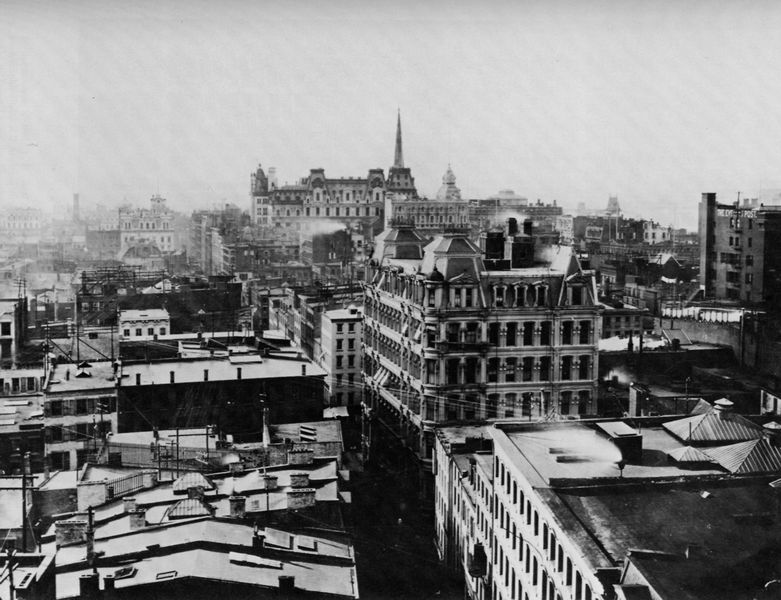
Titel: Nassau Street (USA)
Künstler: Amerikanischer Photograph
Schlagwörter: himmel, weiß, stadt, fenster, grau, licht, paris, schwarz, strasse, dach, gebäude, schloss, trauer, häuser, rauch, kamin, kamine, turm, turmspitze, ecke, ansicht, dächer, nebel, amerika, vogelperspektive, foto, fotografie, straßen, türme, schwarz weiß, sehnsucht, hellgrau, etagen, flachdach, stadtschloss, budapest, häuserblock, stadtviertel, großstadt, hochhäuser, bombenangriff, mansarden, mehrstöckig, trist, häuserfronten, verhangen, madrid, stra en, straeß, straßenschluchten